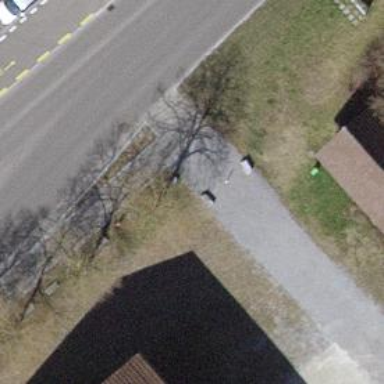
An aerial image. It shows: Bollard barrier.